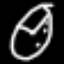
Label: clock